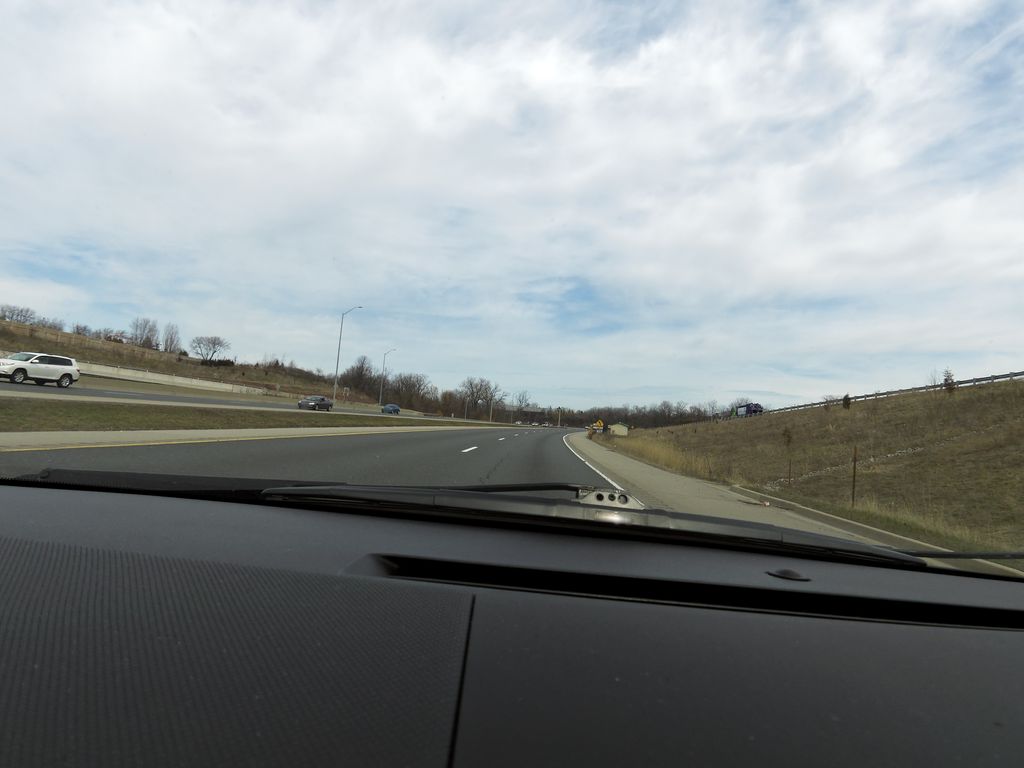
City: hamilton